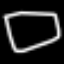
Label: square